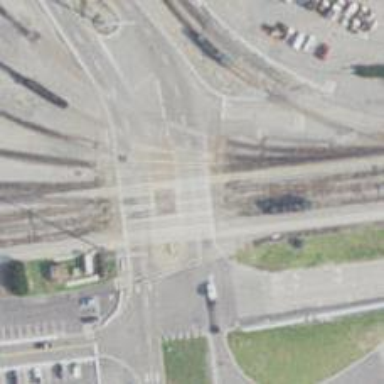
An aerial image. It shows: Railway level crossing.